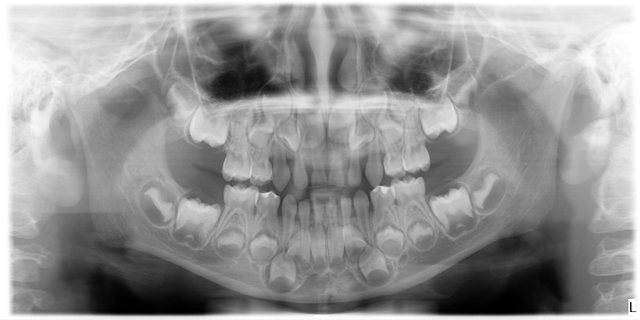
child